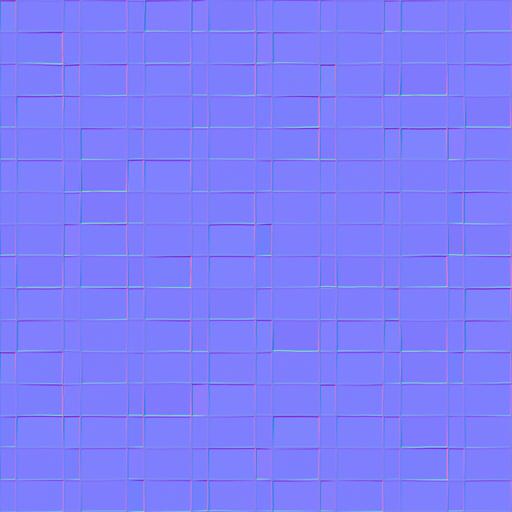
clean modern tiled tiles white